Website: home-depot
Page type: customer-info-address
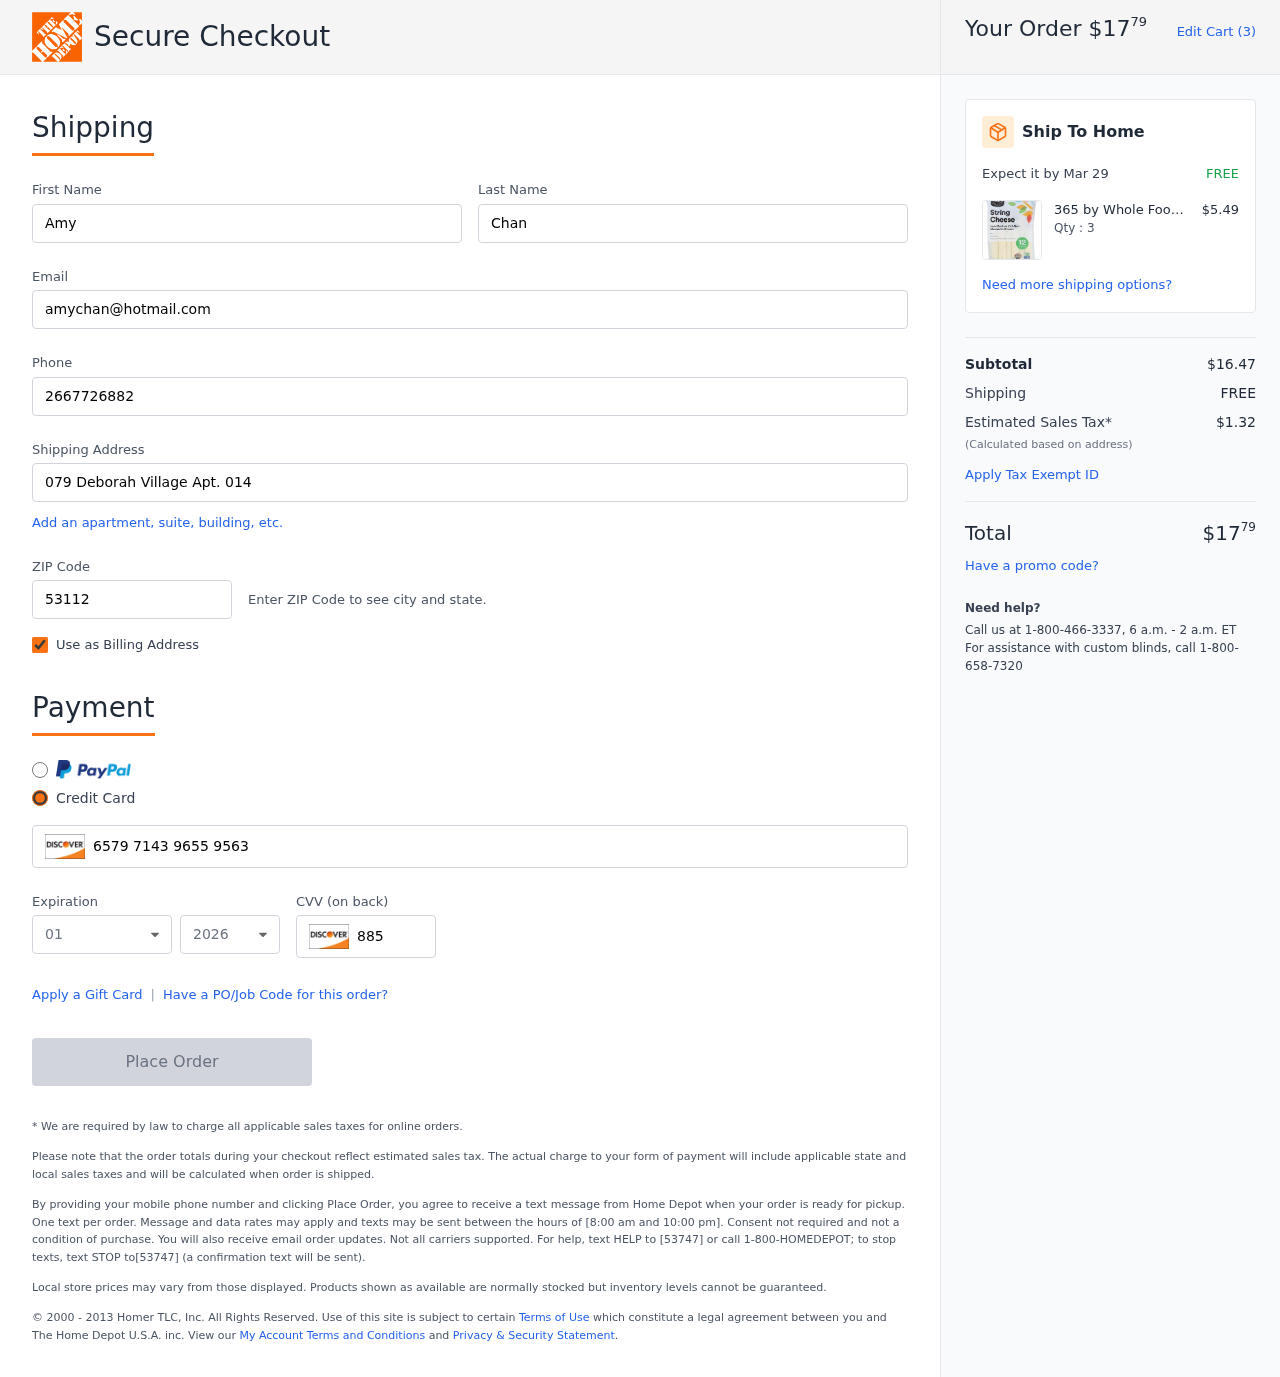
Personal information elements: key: PII_CARD_CVV
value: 885
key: PII_CARD_EXPIRY_MONTH
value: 01
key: PII_CARD_EXPIRY_YEAR
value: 26
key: PII_CARD_NUMBER
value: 6579 7143 9655 9563
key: PII_EMAIL
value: amychan@hotmail.com
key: PII_FIRSTNAME
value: Amy
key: PII_LASTNAME
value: Chan
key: PII_PHONE
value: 2667726882
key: PII_POSTCODE
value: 53112
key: PII_STREET
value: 079 Deborah Village Apt. 014
Product elements: key: PRODUCT1_BRAND
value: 365 by Whole Foods Market
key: PRODUCT1_NAME
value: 365 by Whole Foods Market, String Cheese (12 - 1 Ounce Sticks), 12 Ounce (Packaging May Vary)
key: PRODUCT1_NAME
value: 365 by Whole Foods M...
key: PRODUCT1_PRICE
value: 5.49
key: PRODUCT1_QUANTITY
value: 3
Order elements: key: ORDER_TOTAL
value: $1779
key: ORDER_NUM_ITEMS
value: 3
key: ORDER_DELIVERY_DATE
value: Mar 29
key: ORDER_SUBTOTAL
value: $16.47
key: ORDER_SHIPPING_COST
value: FREE
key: ORDER_TAX
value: $1.32